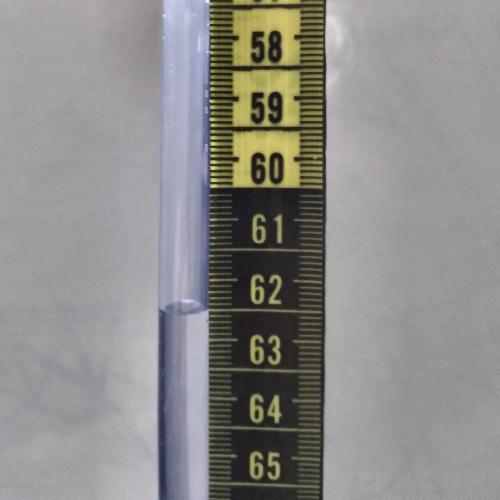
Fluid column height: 62.5 cm